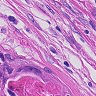
Metastatic tissue present: yes